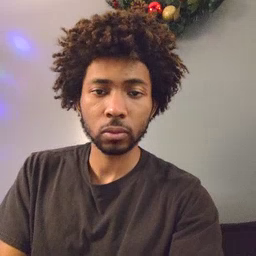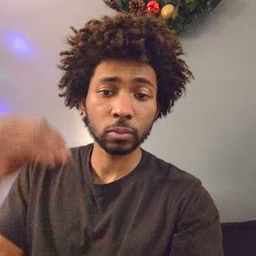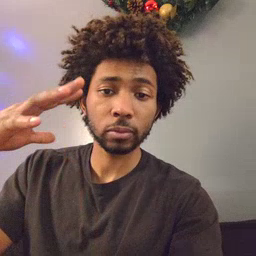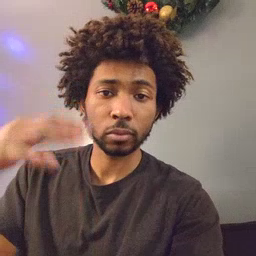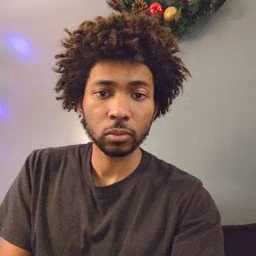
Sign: lamp